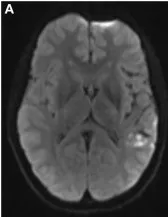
Patient B, a 37-year-old woman with left-sided moyamoya syndrome. (A) Magnetic resonance imaging demonstrates multiple embolic-appearing ischemic infarcts in the left middle cerebral artery (MCA) territory.
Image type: radiology (mri)